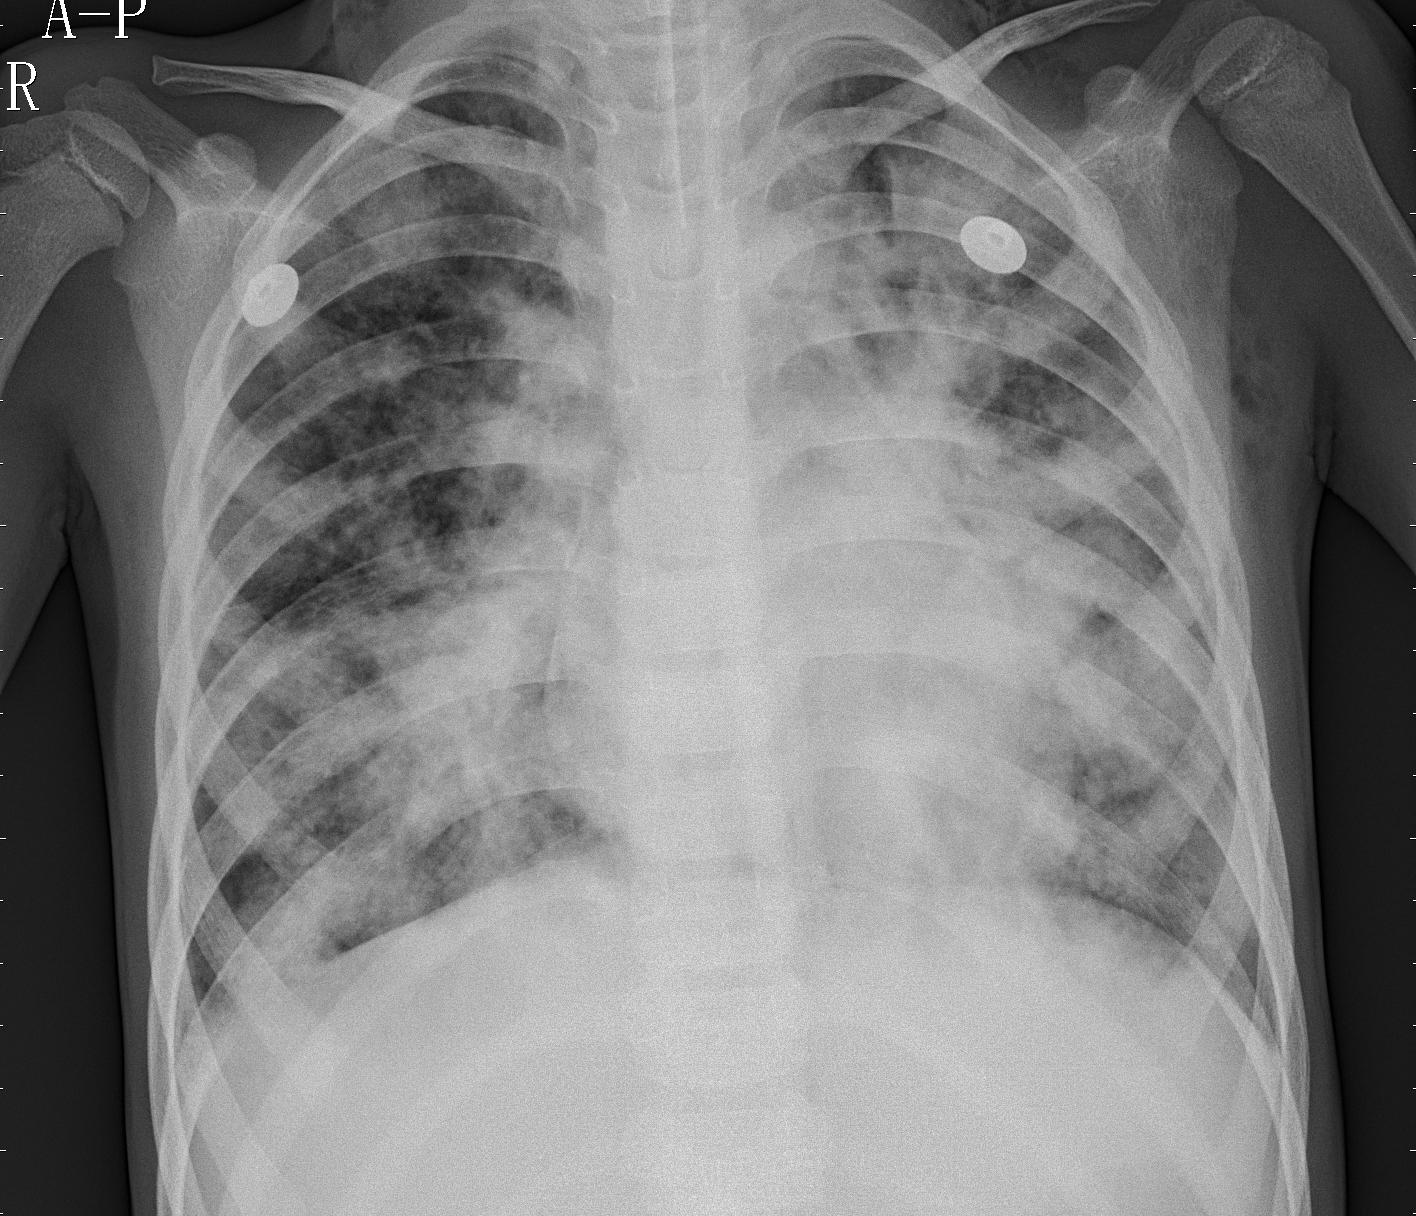
Diagnosis: PNEUMONIA